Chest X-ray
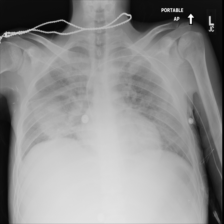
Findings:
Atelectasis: negative
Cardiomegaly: negative
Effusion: positive
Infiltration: negative
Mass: negative
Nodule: negative
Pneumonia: negative
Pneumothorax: negative
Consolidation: negative
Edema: negative
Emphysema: negative
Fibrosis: negative
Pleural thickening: negative
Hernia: negative